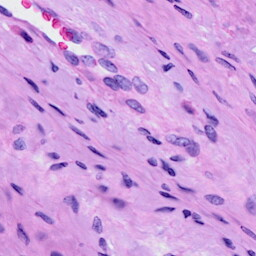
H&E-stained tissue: Cervix